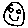
Label: smiley face